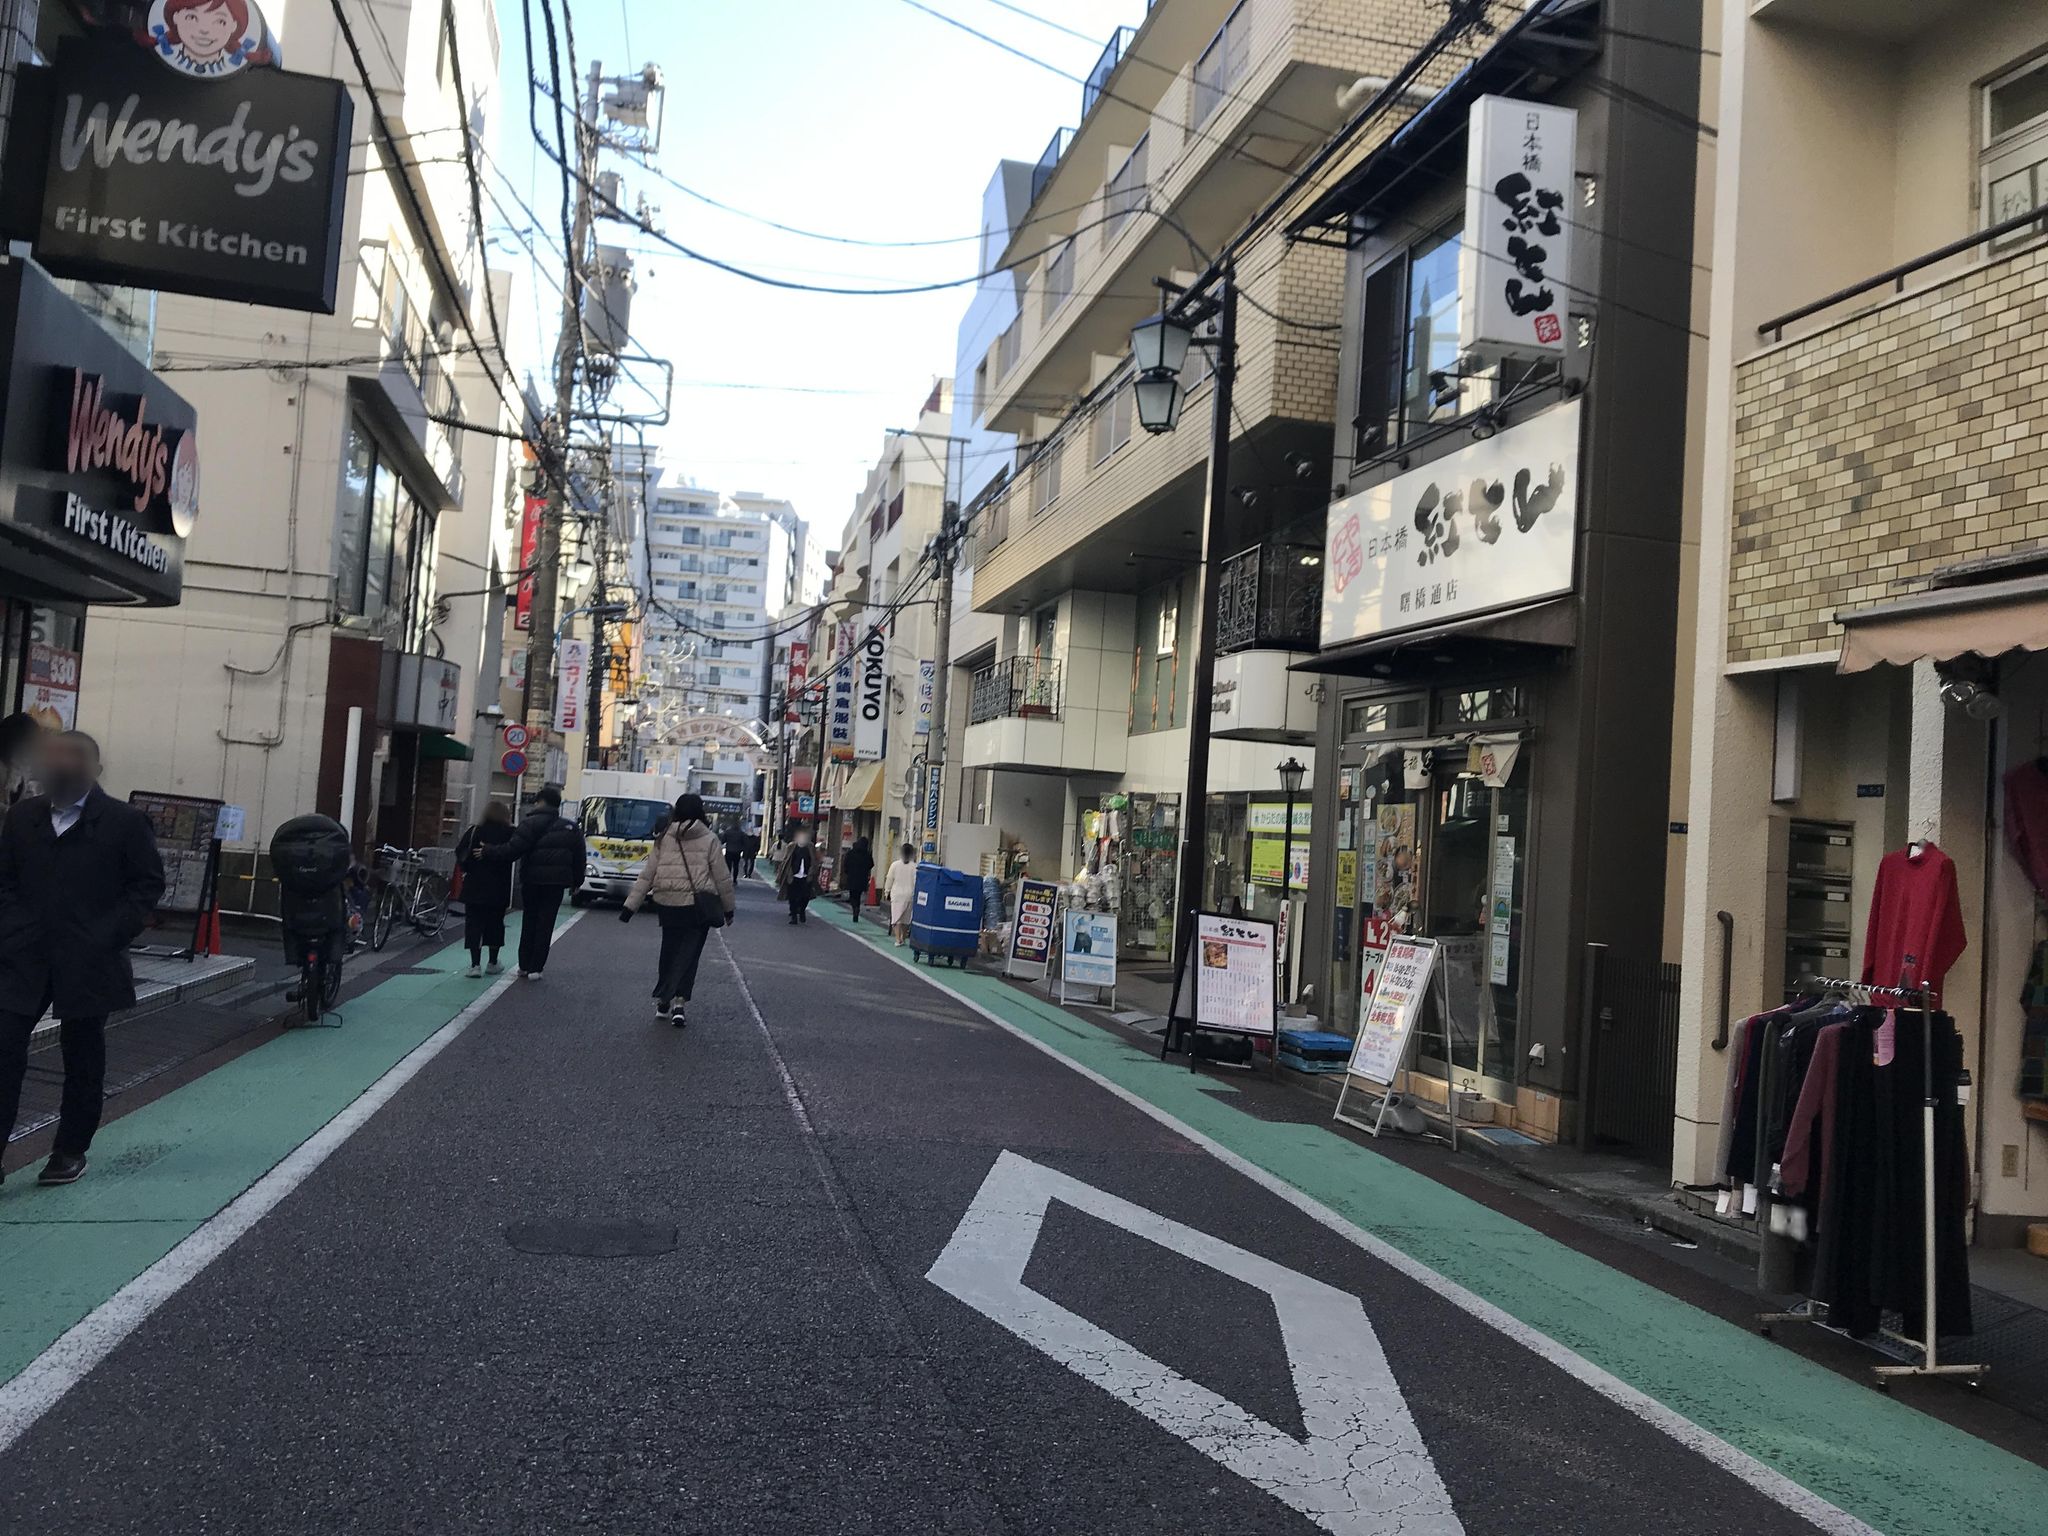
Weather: clear
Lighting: day
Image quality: good
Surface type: walking surface
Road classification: steps, residential, service
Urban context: urban centre
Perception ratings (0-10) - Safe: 3.84, Lively: 8.86, Beautiful: 5.31, Boring: 1.37, Depressing: 5.08, Wealthy: 6.48